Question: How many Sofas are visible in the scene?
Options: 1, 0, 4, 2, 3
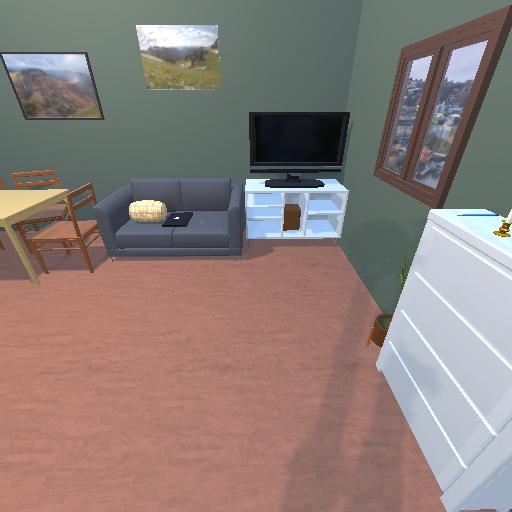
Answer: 1